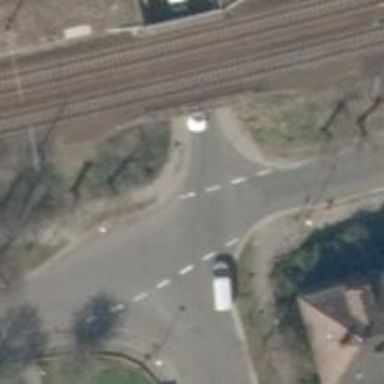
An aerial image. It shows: Tertiary road with asphalt surface. There are cycle tracks on both sides of the road.